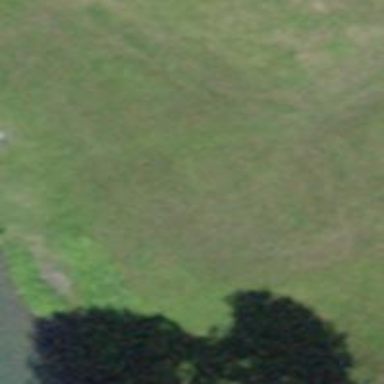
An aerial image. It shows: Grassy path.